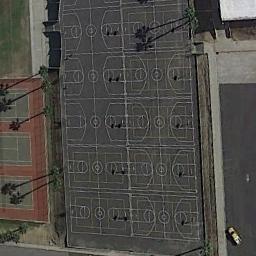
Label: basketball_court